Aerial crown-view tile of a tropical tree (Barro Colorado Island, Panama), acquired 20250818:
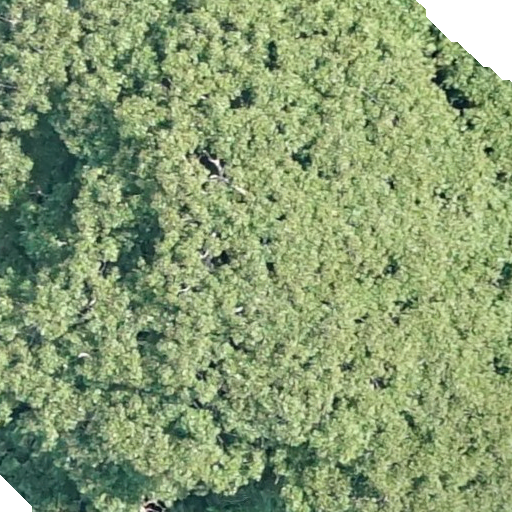
Species: Dipteryx oleifera
GBIF accepted scientific name: Dipteryx oleifera
Crown area: 567.106 m²